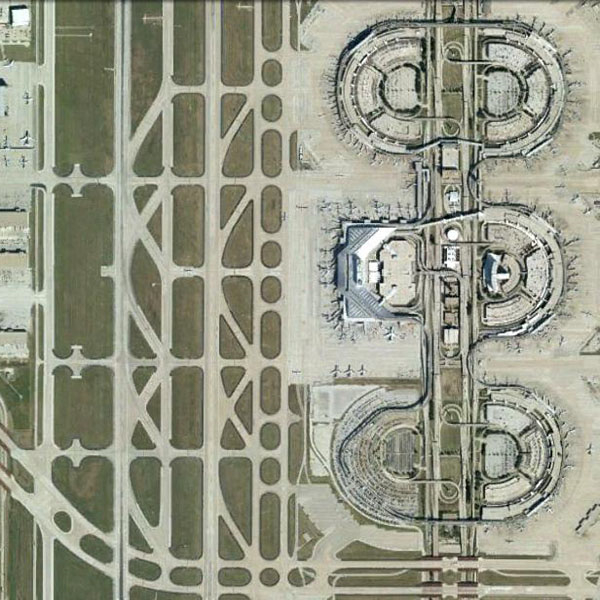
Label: Airport